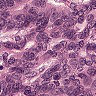
Metastatic tissue present: yes